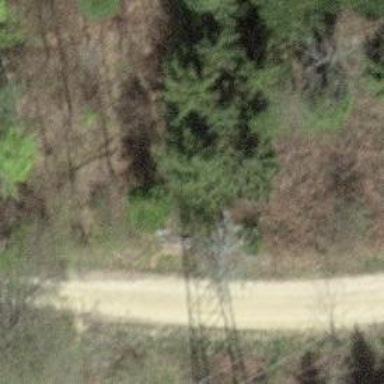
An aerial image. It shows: Wayside cross with historic significance.